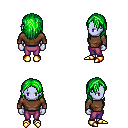
a pixel art fantasy rpg character, female body template, dark elf, purple skin, brown long-sleeve shirt, magenta pants, green long hairstyle, gold boots, four views (front, back, left, right), 2x2 character sprite sheet, small pixel art, hard edges, no anti-aliasing